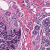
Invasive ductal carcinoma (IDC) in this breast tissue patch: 0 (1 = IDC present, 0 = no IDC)